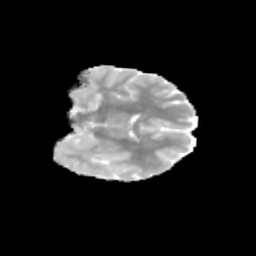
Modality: MD
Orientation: coronal
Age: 12
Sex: female
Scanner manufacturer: siemens
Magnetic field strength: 3 T
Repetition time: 3.8 s
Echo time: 0.07 s